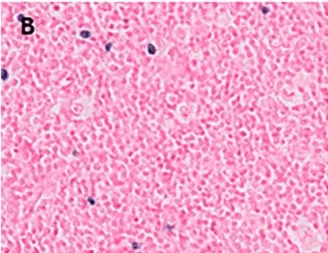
CD30 is uniformly positive in HRS-cells as well as in a range of immunoblasts, and ,small lymphocytes.
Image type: pathology (h&e)